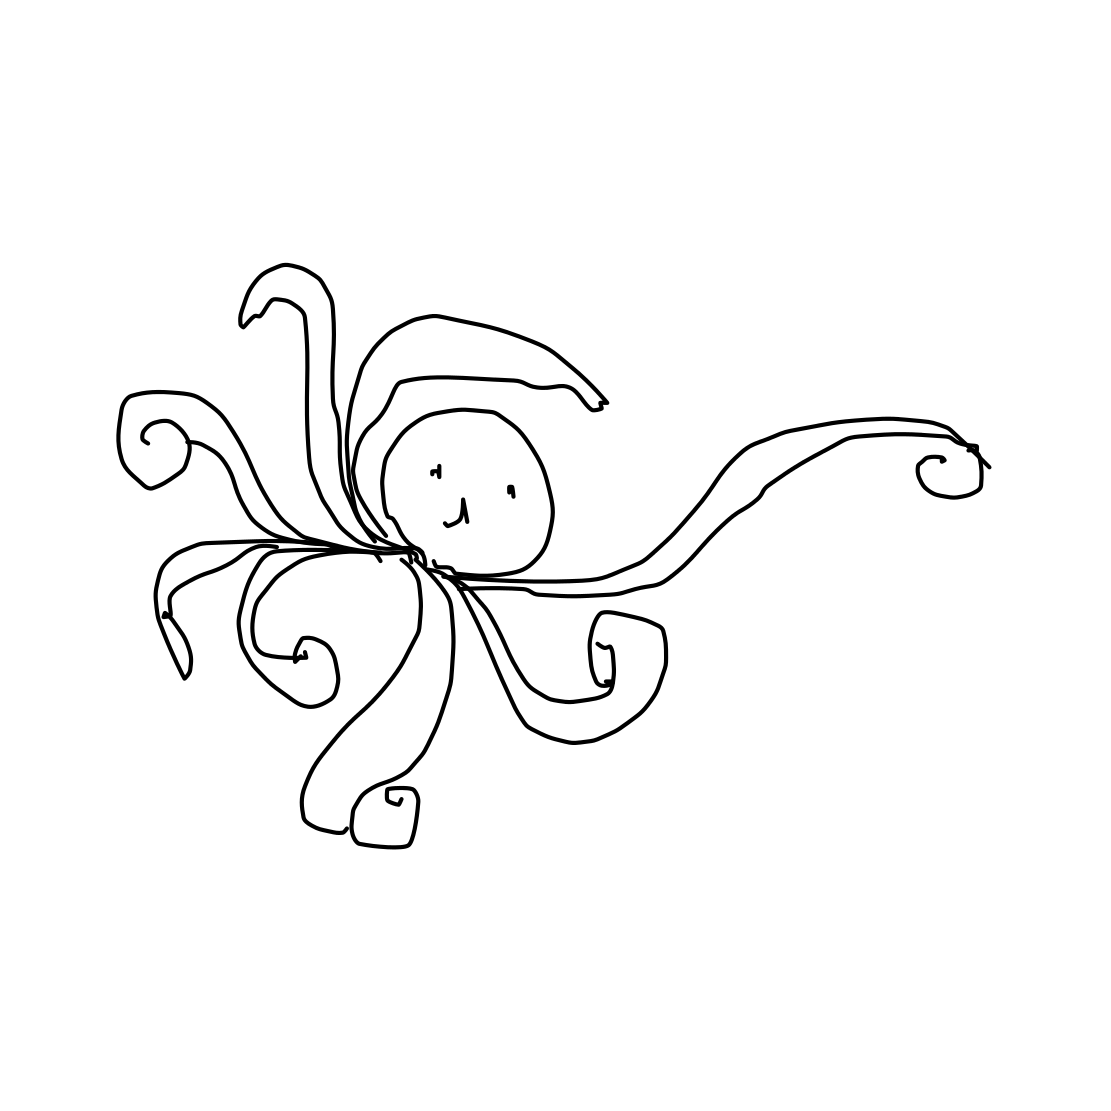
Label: octopus